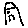
Label: house